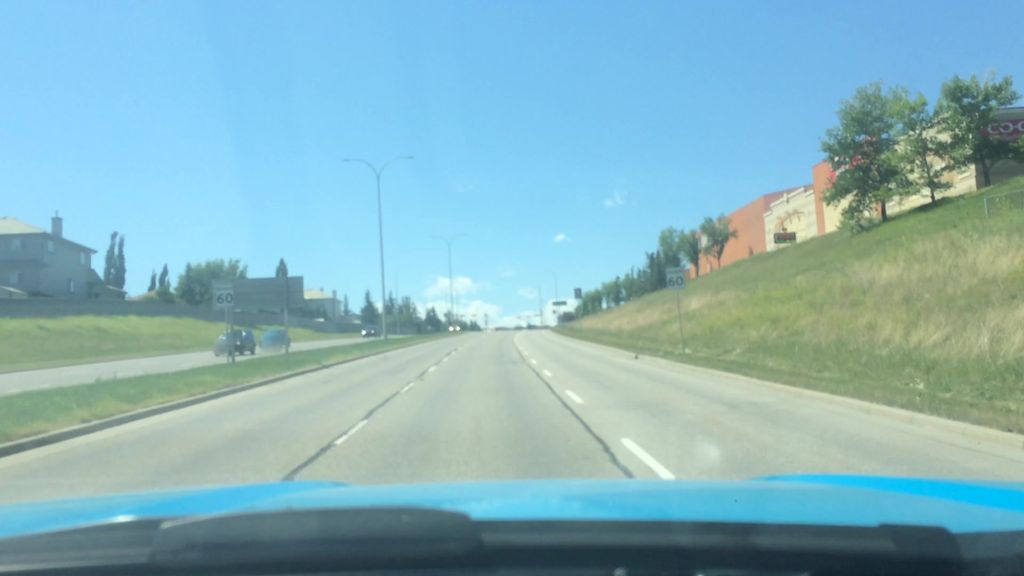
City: calgary